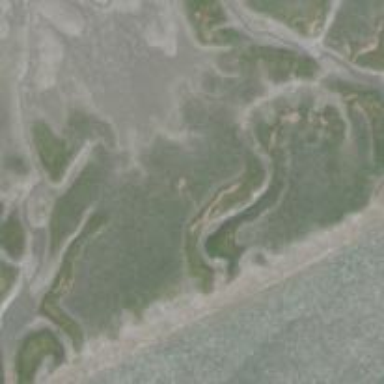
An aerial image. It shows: Tidal marsh wetland.